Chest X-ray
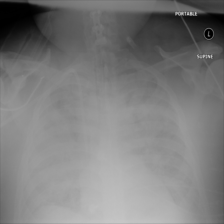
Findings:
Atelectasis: negative
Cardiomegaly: negative
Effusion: negative
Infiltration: negative
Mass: negative
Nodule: negative
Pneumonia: negative
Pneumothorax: negative
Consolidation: negative
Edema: negative
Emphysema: negative
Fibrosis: negative
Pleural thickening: negative
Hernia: negative